【题型】解答题　【知识点】平面几何　【难度】hard
已知：如图，在 $\triangle ABC$ 中，$AB = AC$，$\angle CAD = \angle ABC$，$DC \perp AC$，$AD$ 与边 $BC$ 相交于点 $P$。

(1) 求证：$AB^2 = \frac{1}{2}AD \cdot BC$；

(2) 如果 $\sin\angle ABC = \frac{4}{5}$，求 $BP:PC$ 的值；

(3) 如果 $\triangle BCD$ 是直角三角形，求 $\angle ABC$ 的正切值。
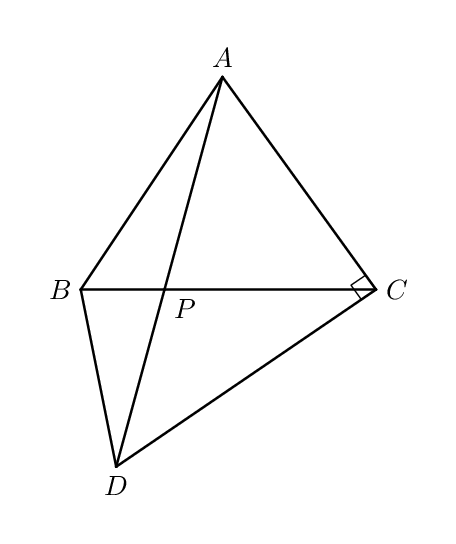
【解答】
\textbf{【答案】}
(1) 证明见解析
(2) $\boldsymbol{\dfrac{11}{25}}$
(3) $\boldsymbol{\sqrt{2}}$ 或 $\boldsymbol{1}$

\vspace{1em}
\textbf{【分析】}
(1) 根据等边对等角可得 $\angle ACB = \angle ABC$；推得 $\angle ACB = \angle CAD$；根据等角对等边可得 $AP = PC$；根据直角三角形两锐角互余，等角的余角相等可得 $\angle PDC = \angle PCD$；根据等角对等边可得 $PD = PC$；根据有两个角对应相等的两个三角形是相似三角形，相似三角形的对应边成比例，且都等于相似比即可证明 $AB^2 = \frac{1}{2}AD \cdot BC$。

(2) 结合题意可得 $CD = \frac{4}{5}AD$，根据直角三角形中两直角边的平方和等于斜边的平方求得 $AC = \frac{3}{5}AD$；结合 (1) 中结论可求得 $BC = \frac{18}{25}AD$；分别求出 $BP$ 和 $PC$，即可求解。

(3) 分两种情况讨论：当 $\angle DBC = 90^\circ$ 时，根据相似三角形的判定和性质可求得 $BC = \frac{CD^2}{AD}$；根据勾股定理和 (1) 中结论可求得 $BC = \frac{2(AD^2 - CD^2)}{AD}$，即可列出等式，求得 $CD^2 = \frac{2}{3}AD^2$，根据勾股定理求出 $AC^2 = \frac{1}{3}AD^2$，分别求出 $CD$、$AC$ 与 $AD$ 的关系，根据锐角三角函数的定义即可求解；当 $\angle BDC = 90^\circ$ 时，根据同旁内角互补，两直线平行可得 $AC \parallel BD$；根据两直线平行，内错角相等可得 $\angle DBC = \angle ACB = \angle CAD$；根据锐角三角函数的定义可推得 $AC = BD$，根据正方形的判定和性质即可求出 $\angle ABC = 45^\circ$，根据特殊角的锐角三角函数值即可求解；当 $\angle BCD = 90^\circ$ 时，分析可得 $\triangle ABC$ 不存在，即可推得该情况不存在。

\vspace{1em}
\textbf{【详解】}
(1) 证明：$\because AB = AC$，
$\therefore \angle ACB = \angle ABC$，

$\because \angle CAD = \angle ABC$，
$\therefore \angle ACB = \angle CAD$，
$\therefore AP = PC$，

$\because DC \perp AC$，
$\therefore \angle ACD = 90^\circ$，
即 $\angle ACP + \angle PCD = 90^\circ$，

又 $\because \angle DAC + \angle PDC = 90^\circ$，$\angle ACP = \angle DAC$，
$\therefore \angle PDC = \angle PCD$，
$\therefore PD = PC$，
即 $AP = PD = PC$，

$\because \angle CAP = \angle ABC$，$\angle ACB = \angle ACP$，
$\therefore \triangle ABC \backsim \triangle PAC$，

\[
\therefore \frac{AB}{PA} = \frac{BC}{AC},
\]

$\because AB = AC$，$PA = \frac{1}{2}AD$，
\[
\therefore \frac{AB}{\frac{1}{2}AD} = \frac{BC}{AB},
\]
即 $AB^2 = \frac{1}{2}AD \cdot BC$。

(2) 解：$\because \angle ACB = \angle CAD$，
$\therefore \sin\angle ABC = \sin\angle CAD = \frac{4}{5}$，

即 $\sin\angle CAD = \frac{CD}{AD} = \frac{4}{5}$，
$\therefore CD = \frac{4}{5}AD$，

在 $\text{Rt}\triangle ACD$ 中，
\[
AC = \sqrt{AD^2 - CD^2} = \sqrt{AD^2 - \left(\frac{4}{5}AD\right)^2} = \frac{3}{5}AD,
\]

$\therefore AB = \frac{3}{5}AD$，

又 $\because AB^2 = \frac{1}{2}AD \cdot BC$，
即 $\left(\frac{3}{5}AD\right)^2 = \frac{1}{2}AD \cdot BC$，

整理得：$BC = \frac{18}{25}AD$；

$\because PC = \frac{1}{2}AD$，
$\therefore BP = BC - PC = \frac{18}{25}AD - \frac{1}{2}AD = \frac{11}{50}AD$，

\[
\therefore \frac{BP}{PC} = \frac{\frac{11}{50}AD}{\frac{1}{2}AD} = \frac{11}{25}.
\]

(3) 解：当 $\angle DBC = 90^\circ$ 时，

$\because \angle PCD = \angle PDC$，$\angle DBC = \angle DCA = 90^\circ$，
$\therefore \angle BDC = \angle CAD$，
$\therefore \triangle ACD \backsim \triangle DBC$，

\[\therefore \frac{BC}{CD} = \frac{CD}{AD},\]
即 $BC = \frac{CD^2}{AD}$，

在 $\text{Rt}\triangle ACD$ 中，$AC^2 = AD^2 - CD^2$，
即 $AB^2 = AD^2 - CD^2$，

又 $\because AB^2 = \frac{1}{2}AD \cdot BC$，
\[\therefore \frac{1}{2}AD \cdot BC = AD^2 - CD^2,\]

故 $BC = \dfrac{2(AD^2 - CD^2)}{AD}$，

则 $\dfrac{CD^2}{AD} = \dfrac{2(AD^2 - CD^2)}{AD}$，

整理得：$CD^2 = \dfrac{2}{3}AD^2$，

在 $\text{Rt}\triangle ACD$ 中，$AC^2 = AD^2 - CD^2 = AD^2 - \dfrac{2}{3}AD^2 = \dfrac{1}{3}AD^2$，

即 $CD = \dfrac{\sqrt{6}}{3}AD$，$AC = \dfrac{\sqrt{3}}{3}AD$，

\[
\tan\angle CAD = \dfrac{CD}{AC} = \dfrac{\dfrac{\sqrt{6}}{3}AD}{\dfrac{\sqrt{3}}{3}AD} = \sqrt{2},
\]

即 $\tan\angle ABC = \sqrt{2}$；

当 $\angle BDC = 90^\circ$ 时，

$\because \angle BDC = \angle DCA = 90^\circ$，
$\therefore AC \parallel BD$，

$\therefore \angle DBC = \angle ACB = \angle CAD$，

$\because \tan\angle CAD = \dfrac{CD}{AC}$，$\tan\angle DBC = \dfrac{CD}{BD}$，

故 $\dfrac{CD}{AC} = \dfrac{CD}{BD}$，

$\therefore AC = BD$，

$\therefore$ 四边形 $ABDC$ 是平行四边形，

又 $\because \angle BDC = 90^\circ$，
$\therefore$ 平行四边形 $ABDC$ 是矩形，

又 $\because AB = AC$，

$\therefore$ 四边形 $ABDC$ 是正方形；

则 $AD$ 和 $BC$ 是正方形的对角线，

$\therefore \angle ABC = 45^\circ$，

故 $\tan\angle ABC = 1$。

当 $\angle BCD = 90^\circ$ 时，点 $A$ 在 $BC$ 上，即 $\triangle ABC$ 不存在，

故不存在 $\angle BCD = 90^\circ$ 这种情况。

\vspace{1em}
\textbf{【点睛】} 本题考查了等边对等角，等角对等边，直角三角形两锐角互余，等角的余角相等，相似三角形的判定和性质，勾股定理，平行线的判定和性质，锐角三角函数等；结合第 1 问中的结论通过 $BC$ 列出等式，求出 $CD^2 = \frac{2}{3}AD^2$ 是解题的关键。